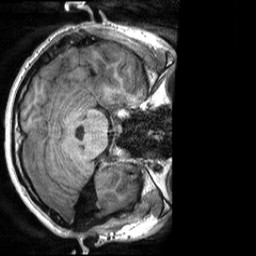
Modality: T1w
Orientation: axial
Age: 21
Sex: male
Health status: healthy
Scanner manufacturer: siemens
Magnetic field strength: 3 T
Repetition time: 2 s
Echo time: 0.00232 s